Question: I have added a VBA code to my excel, what it does is automatically writes the rest of the number '2''990112'
This works fine when every number is typed, but When I use Auto Increment '(CTRL + Drag)' it throws an error
This is my VBA Code
'''
Private Sub Worksheet_Change(ByVal Target As Range)
Dim oldText As String, aboveText As String, newText As String
If Target.Column = 3 Then
oldText = Target.Text
aboveText = Target.Cells(0, 1).Text
If aboveText <> "DESIGN" Or Target.Text <> "" Then
If Len(aboveText) = 6 And Len(oldText) < 6 And Len(oldText) >= 1 Then
Application.EnableEvents = False
newText = Left(aboveText, 6 - Len(oldText)) + oldText
Target.Value = newText
Application.EnableEvents = True
End If
End If
End If
End Sub
'''

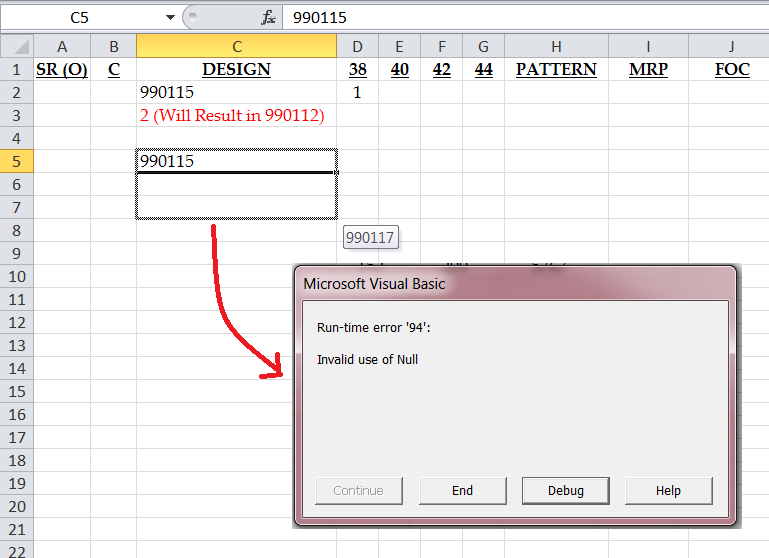
Answer: Change
'''
If Target.Column = 3 Then
'''
to
'''
If Target.Column = 3 And Target.Cells.Count = 1 Then
'''
You're trying to get the Text property of a multi-cell range ("Target" in that situation is C6:C7). The new line will ensure that you are only changing one cell.